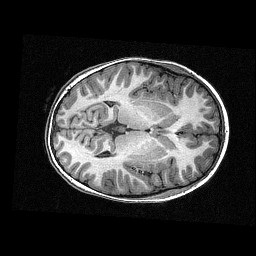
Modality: T1w
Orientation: axial
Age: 8
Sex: female
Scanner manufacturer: siemens
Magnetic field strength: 3 T
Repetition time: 2.3 s
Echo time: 0.00336 s